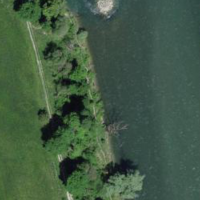
EUNIS habitat code: 15
Species observed at this site:
Mergus merganser
Actitis hypoleucos